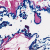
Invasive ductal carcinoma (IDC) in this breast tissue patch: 0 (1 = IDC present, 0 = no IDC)